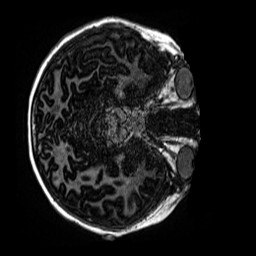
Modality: MP2RAGE
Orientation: axial
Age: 10
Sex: female
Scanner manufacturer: siemens
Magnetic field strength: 3 T
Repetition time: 4 s
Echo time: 0.00299 s